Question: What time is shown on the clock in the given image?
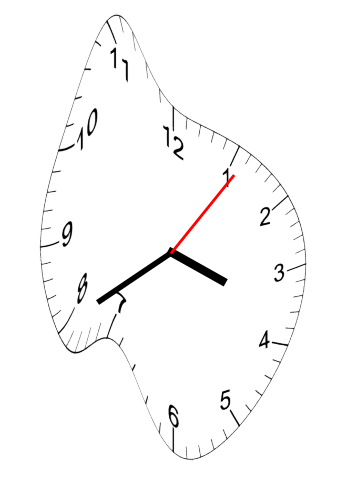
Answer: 03:40:06